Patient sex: M
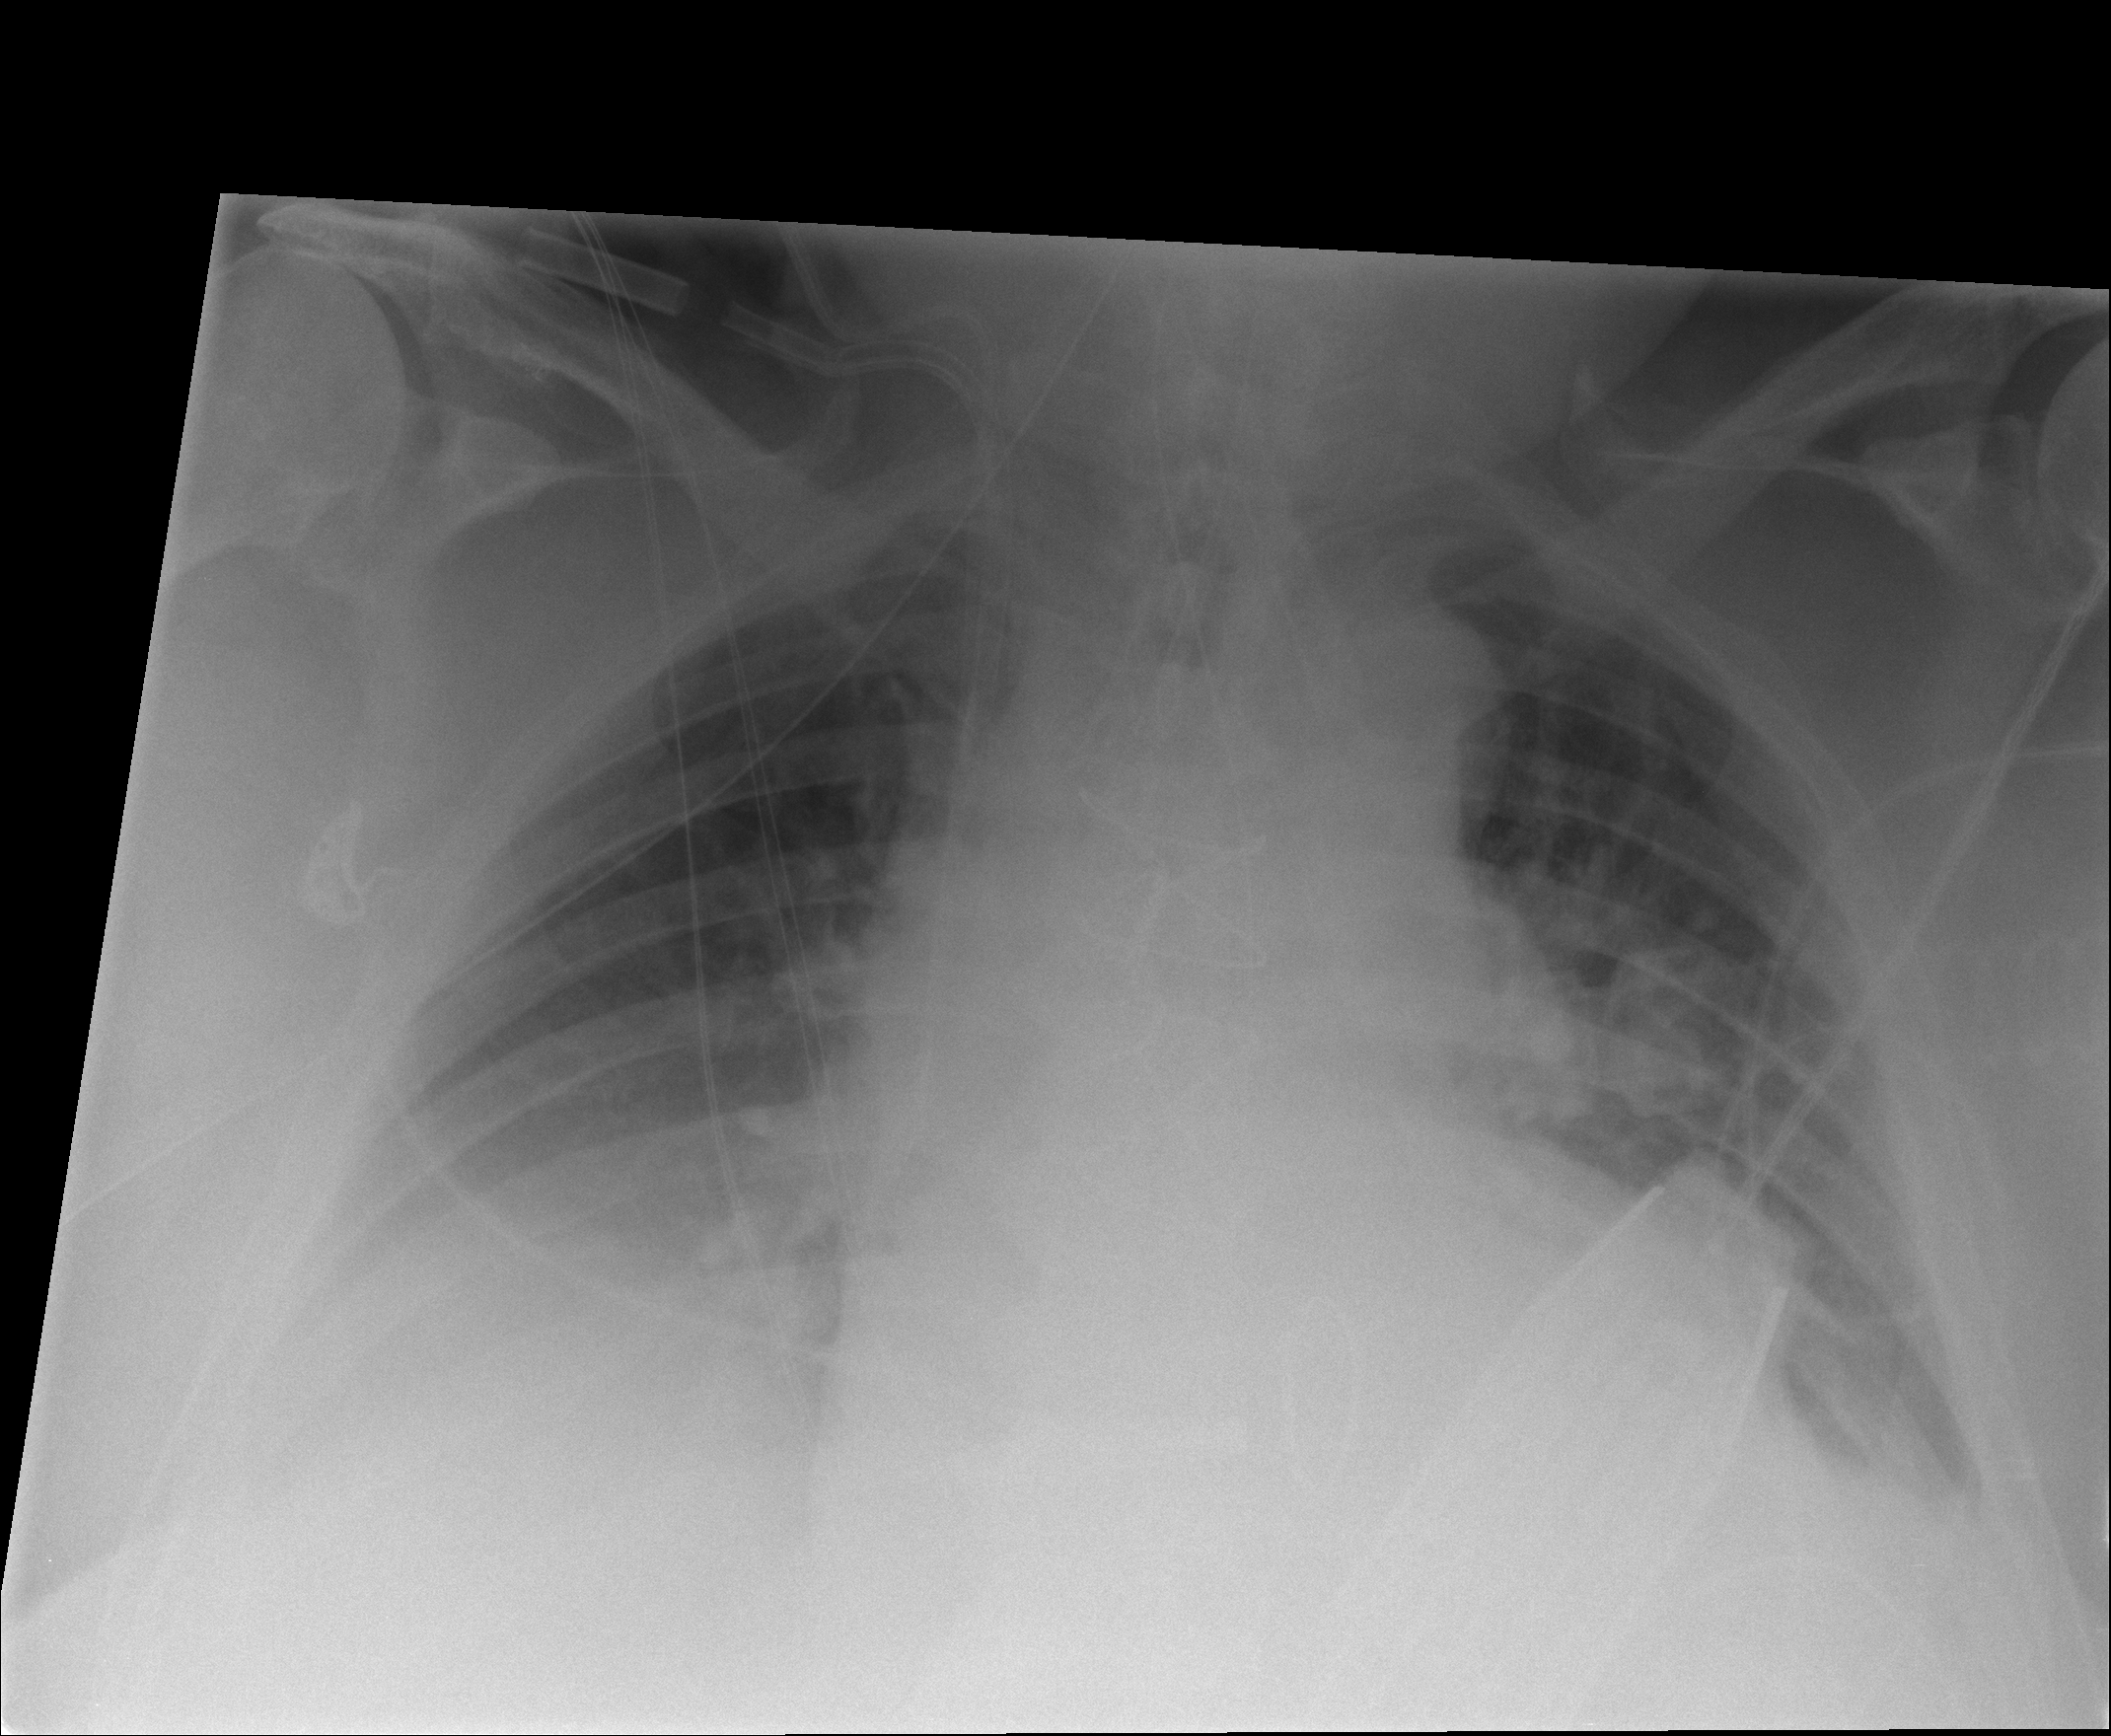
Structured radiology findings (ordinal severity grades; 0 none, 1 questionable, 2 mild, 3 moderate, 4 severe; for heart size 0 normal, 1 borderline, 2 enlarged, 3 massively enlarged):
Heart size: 1
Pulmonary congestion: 0
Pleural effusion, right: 2
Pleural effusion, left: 2
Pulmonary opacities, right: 0
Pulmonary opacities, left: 0
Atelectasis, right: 2
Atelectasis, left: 2